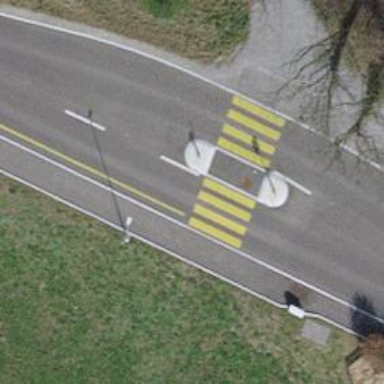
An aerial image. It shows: Uncontrolled zebra crossing with central island.